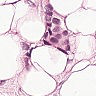
Metastatic tissue present: yes